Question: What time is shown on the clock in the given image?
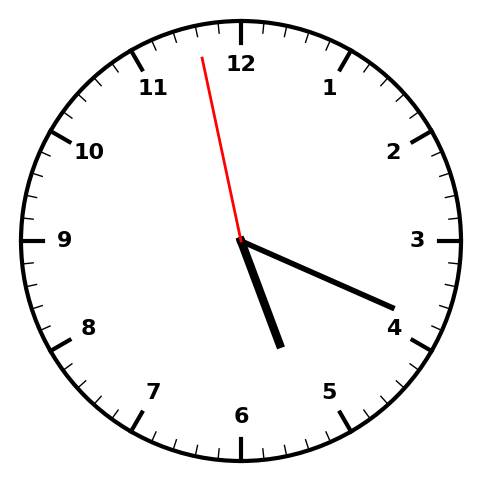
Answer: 05:18:58